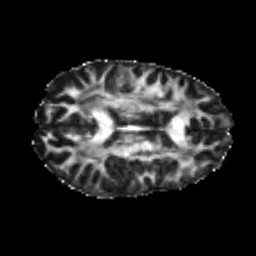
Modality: FA
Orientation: axial
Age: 25
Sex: male
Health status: healthy
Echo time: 0.074 s